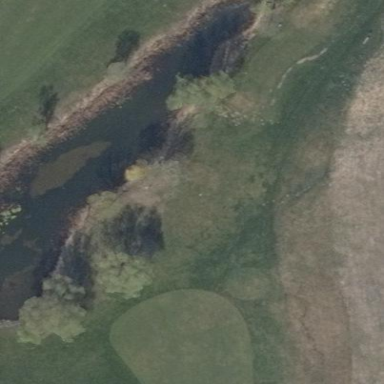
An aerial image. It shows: Water hazard on golf course.